Question: Count the number of objects in the diagram.
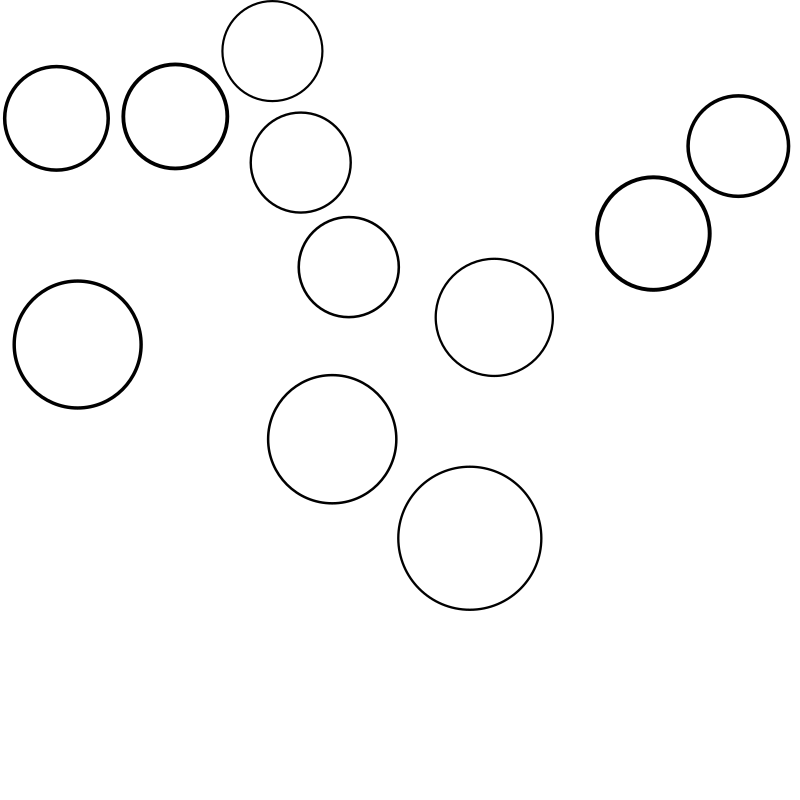
Answer: 11